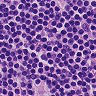
Metastatic tissue present: no